Interaction volume radius: 5 \u00c5
Interaction volume height: 35 \u00c5
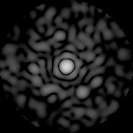
Disorder parameter: 0.8329